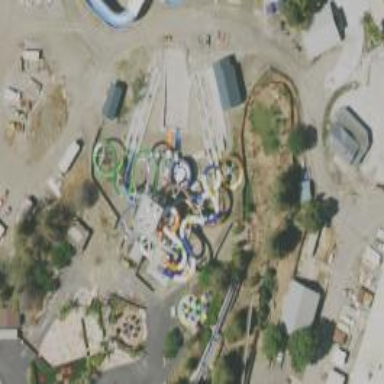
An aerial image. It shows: Water slide attraction.